Aerial crown-view tile of a tropical tree (Barro Colorado Island, Panama), acquired 20250616:
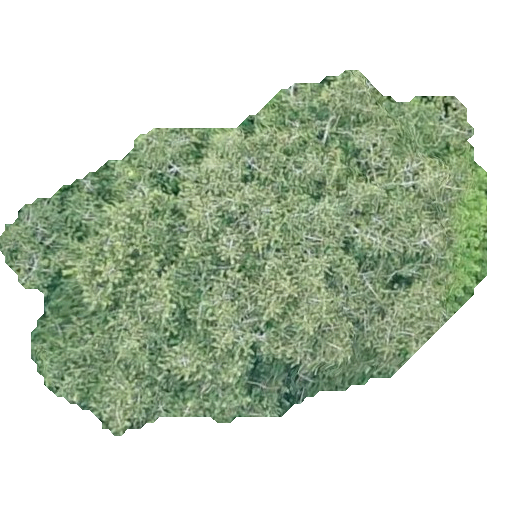
Species: Virola surinamensis
GBIF accepted scientific name: Virola surinamensis
Crown area: 177.191 m²